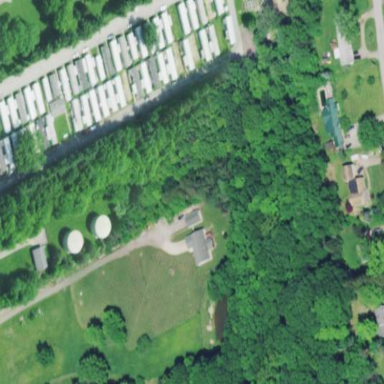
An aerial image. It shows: Residential area designated as trailer park.